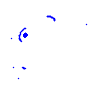
Particle: pion